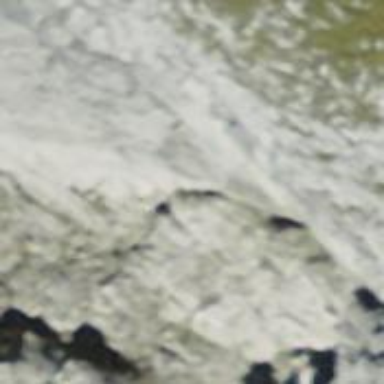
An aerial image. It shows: Natural cliff.